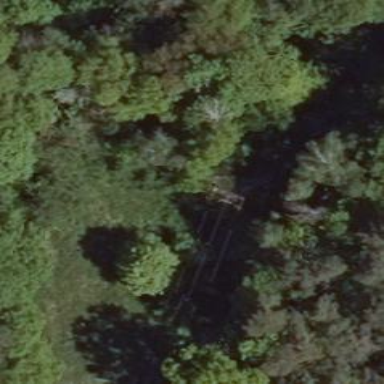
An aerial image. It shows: Minor power line.